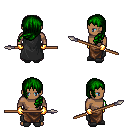
a pixel art fantasy rpg character, male body template, human, dark skin, black cape, robe skirt, green left-swept hairstyle, gold gloves, gray slippers, spear, four views (front, back, left, right), 2x2 character sprite sheet, small pixel art, hard edges, no anti-aliasing